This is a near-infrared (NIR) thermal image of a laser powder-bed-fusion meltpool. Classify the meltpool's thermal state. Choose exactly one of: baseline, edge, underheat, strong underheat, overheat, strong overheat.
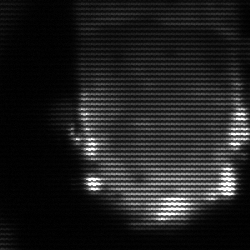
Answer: baseline